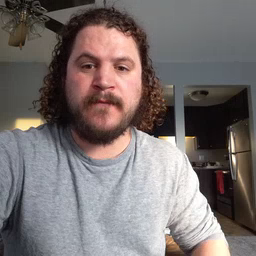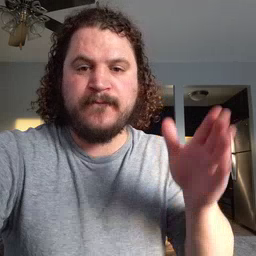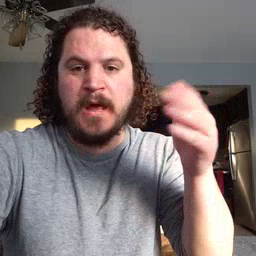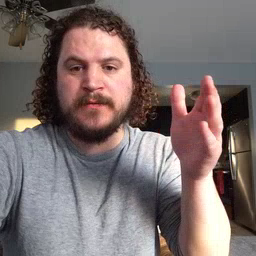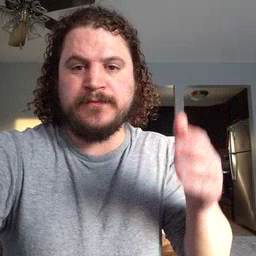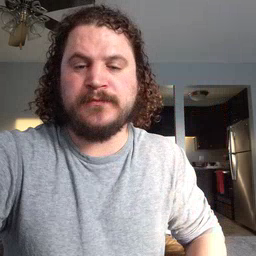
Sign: flag